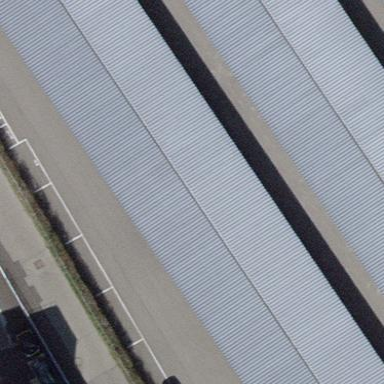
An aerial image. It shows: View of roof of building.